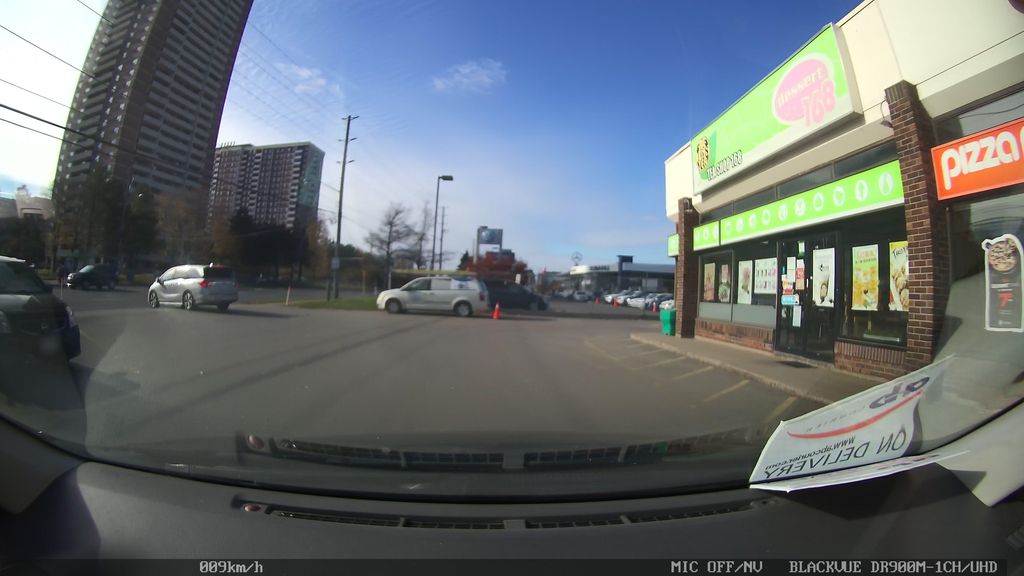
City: toronto